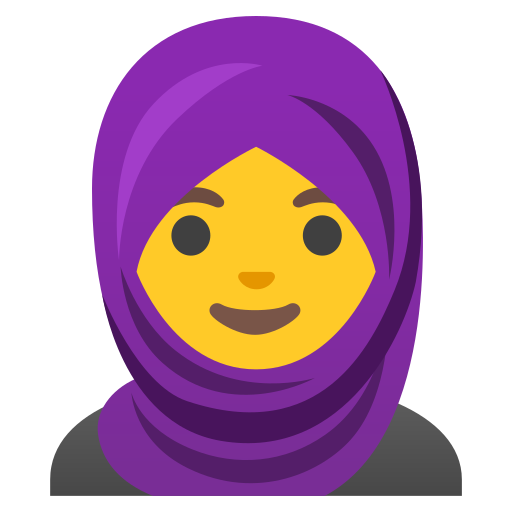
Emoji: 🧕